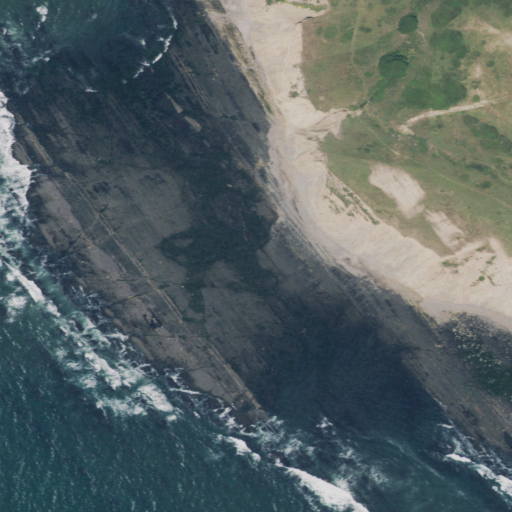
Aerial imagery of cape in California named Bolinas Point containing open water, shrub, and grassland